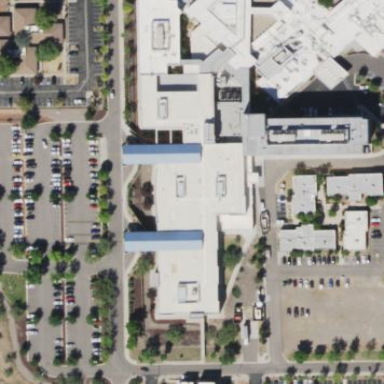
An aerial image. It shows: Hospital providing healthcare services.